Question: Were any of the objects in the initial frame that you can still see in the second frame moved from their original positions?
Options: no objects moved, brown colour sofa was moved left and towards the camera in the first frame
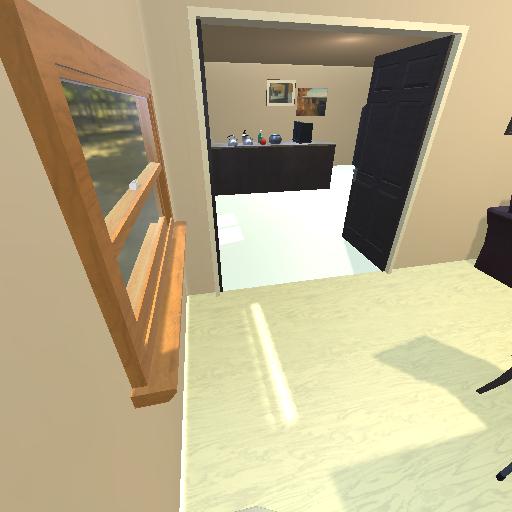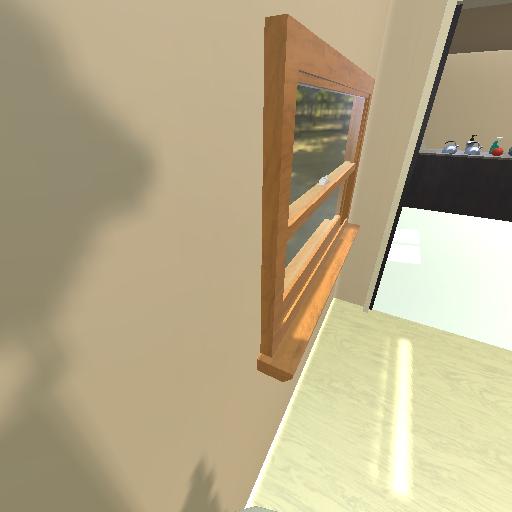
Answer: no objects moved